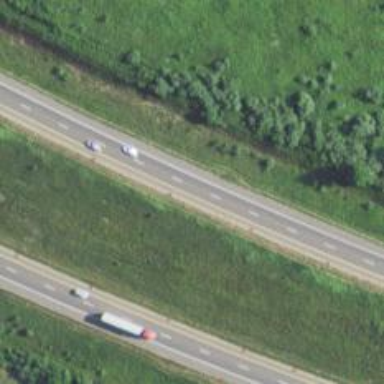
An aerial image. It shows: View of motorway.